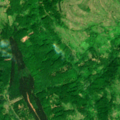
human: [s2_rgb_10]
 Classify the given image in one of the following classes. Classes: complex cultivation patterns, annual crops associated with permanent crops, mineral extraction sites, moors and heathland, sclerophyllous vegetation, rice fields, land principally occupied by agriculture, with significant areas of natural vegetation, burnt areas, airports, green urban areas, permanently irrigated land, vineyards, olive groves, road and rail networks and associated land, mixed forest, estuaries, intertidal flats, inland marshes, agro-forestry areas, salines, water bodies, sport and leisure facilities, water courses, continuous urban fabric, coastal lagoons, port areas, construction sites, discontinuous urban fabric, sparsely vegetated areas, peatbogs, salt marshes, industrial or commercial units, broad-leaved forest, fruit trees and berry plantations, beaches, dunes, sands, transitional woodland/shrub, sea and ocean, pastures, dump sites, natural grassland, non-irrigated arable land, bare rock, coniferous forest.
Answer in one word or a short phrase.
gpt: land principally occupied by agriculture, with significant areas of natural vegetation, broad-leaved forest, coniferous forest, transitional woodland/shrub